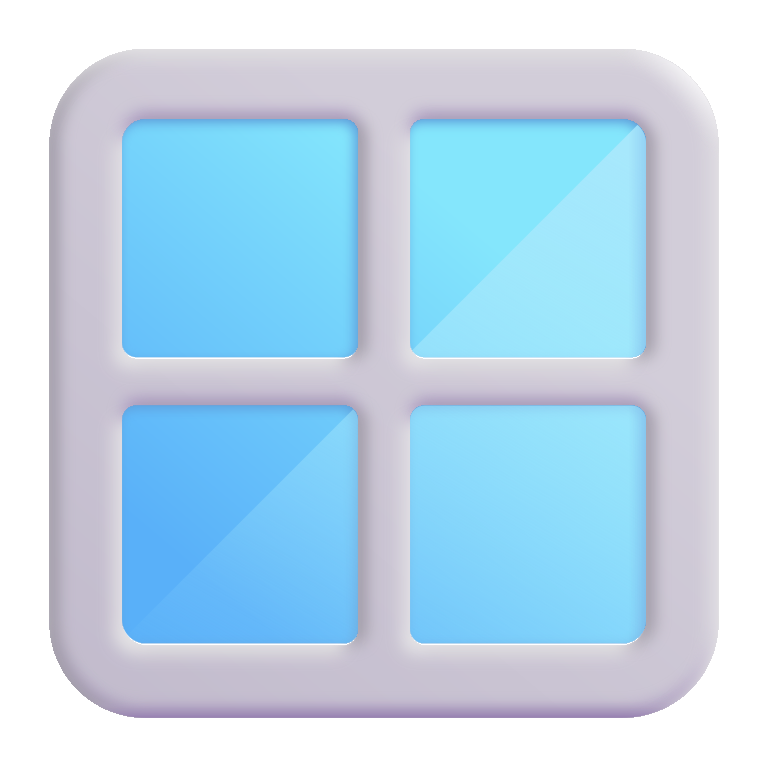
window color